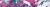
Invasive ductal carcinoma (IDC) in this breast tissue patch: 0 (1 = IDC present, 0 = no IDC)